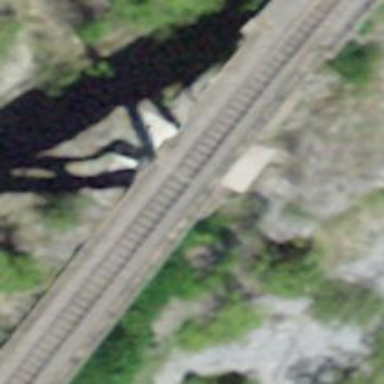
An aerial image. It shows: Narrow-gauge railway bridge with electrified contact line.